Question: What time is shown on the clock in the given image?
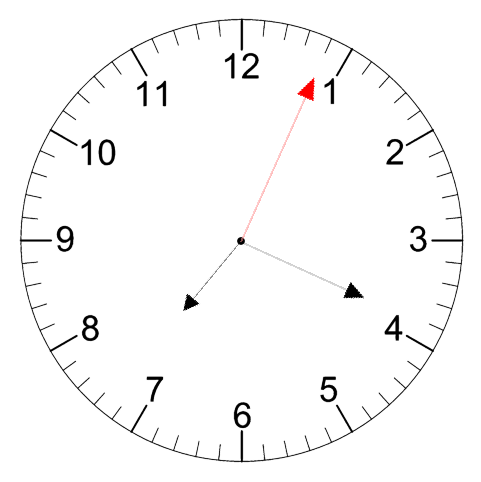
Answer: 07:19:04